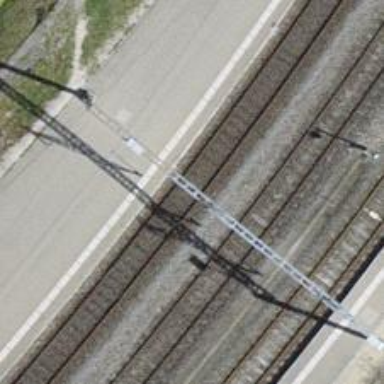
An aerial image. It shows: Stop position for public transport at railway stop.